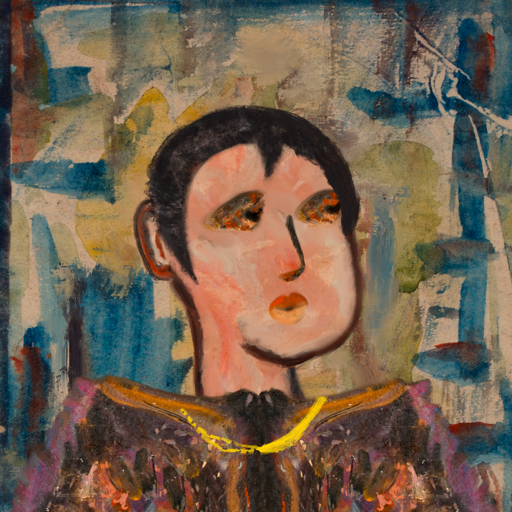
Background: Orphan, Head And Neck Side: Roy_Bahadur, Face Side: Gypsy_Queen, Bust: Gypsy_Queen, Hair Side: Roy_Bahadur, Head Accessory: Blank, Second Necklace: Blank, Necklace: Irani_1, Baby: Blank